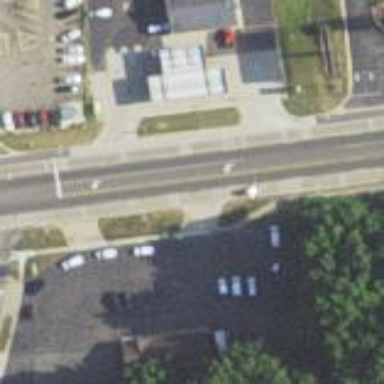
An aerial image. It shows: Car shop.